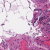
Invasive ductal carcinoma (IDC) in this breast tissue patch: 0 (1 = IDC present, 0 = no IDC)